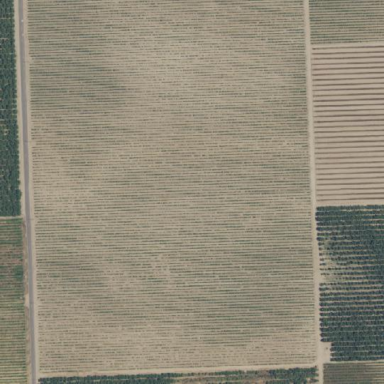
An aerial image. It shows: Vineyard growing grapes.